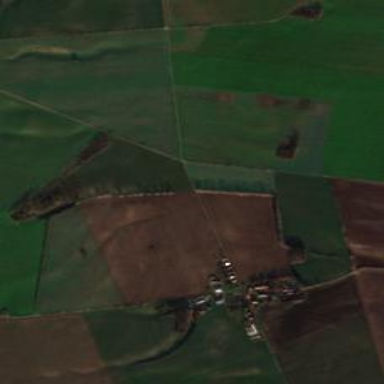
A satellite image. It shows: Picturesque farmland scene.